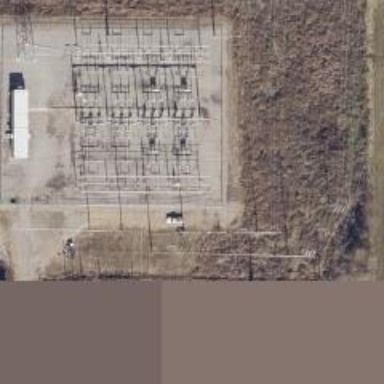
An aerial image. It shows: Switch for power supply.